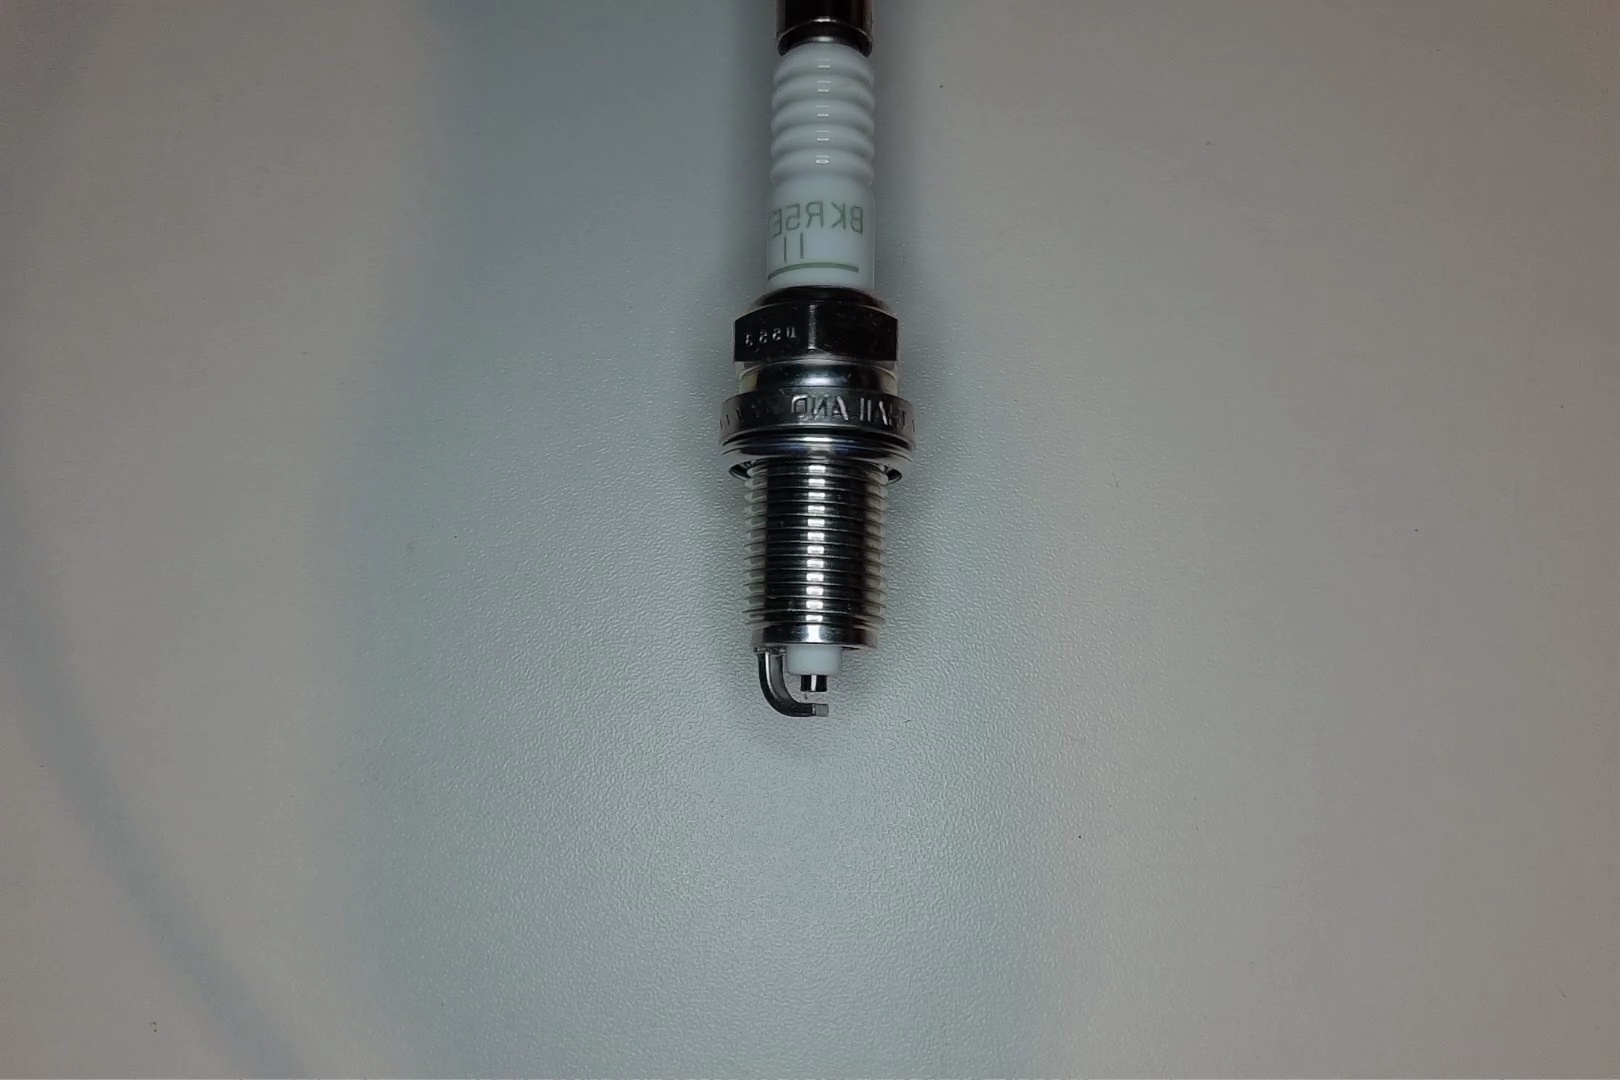
Label: no anomaly